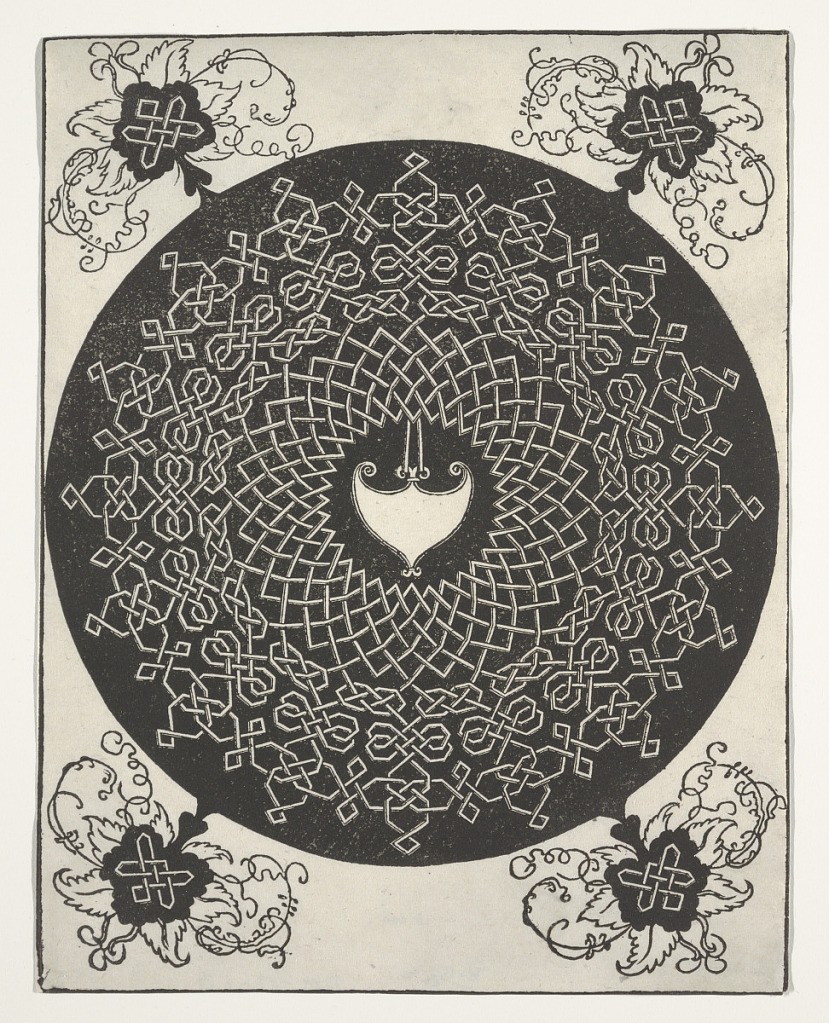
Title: The First Knot (Interlace Pattern with White Medallion)
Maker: Albrecht Dürer, German, 1471–1528
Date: before 1521
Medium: Woodcut on off-white laid paper
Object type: Print
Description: An intricate knotted design in a circular pattern with a heart-shaped central motif.